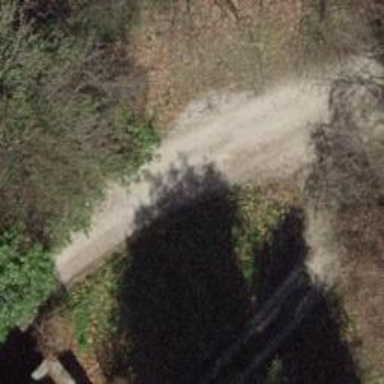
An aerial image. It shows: Compacted track with grade2 level.